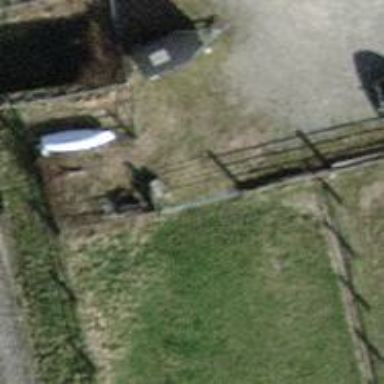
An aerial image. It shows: Gate.